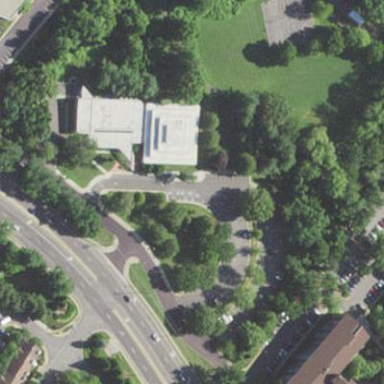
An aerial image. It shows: Library.